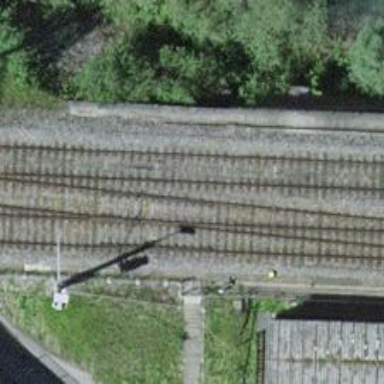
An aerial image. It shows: Single-track railway siding with electrified contact lines.